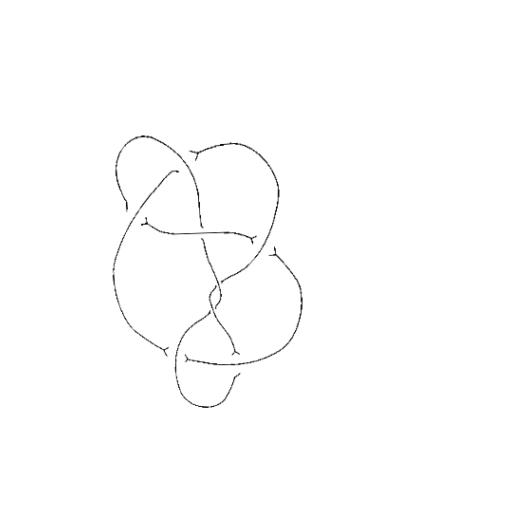
Crossing number: 8